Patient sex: M
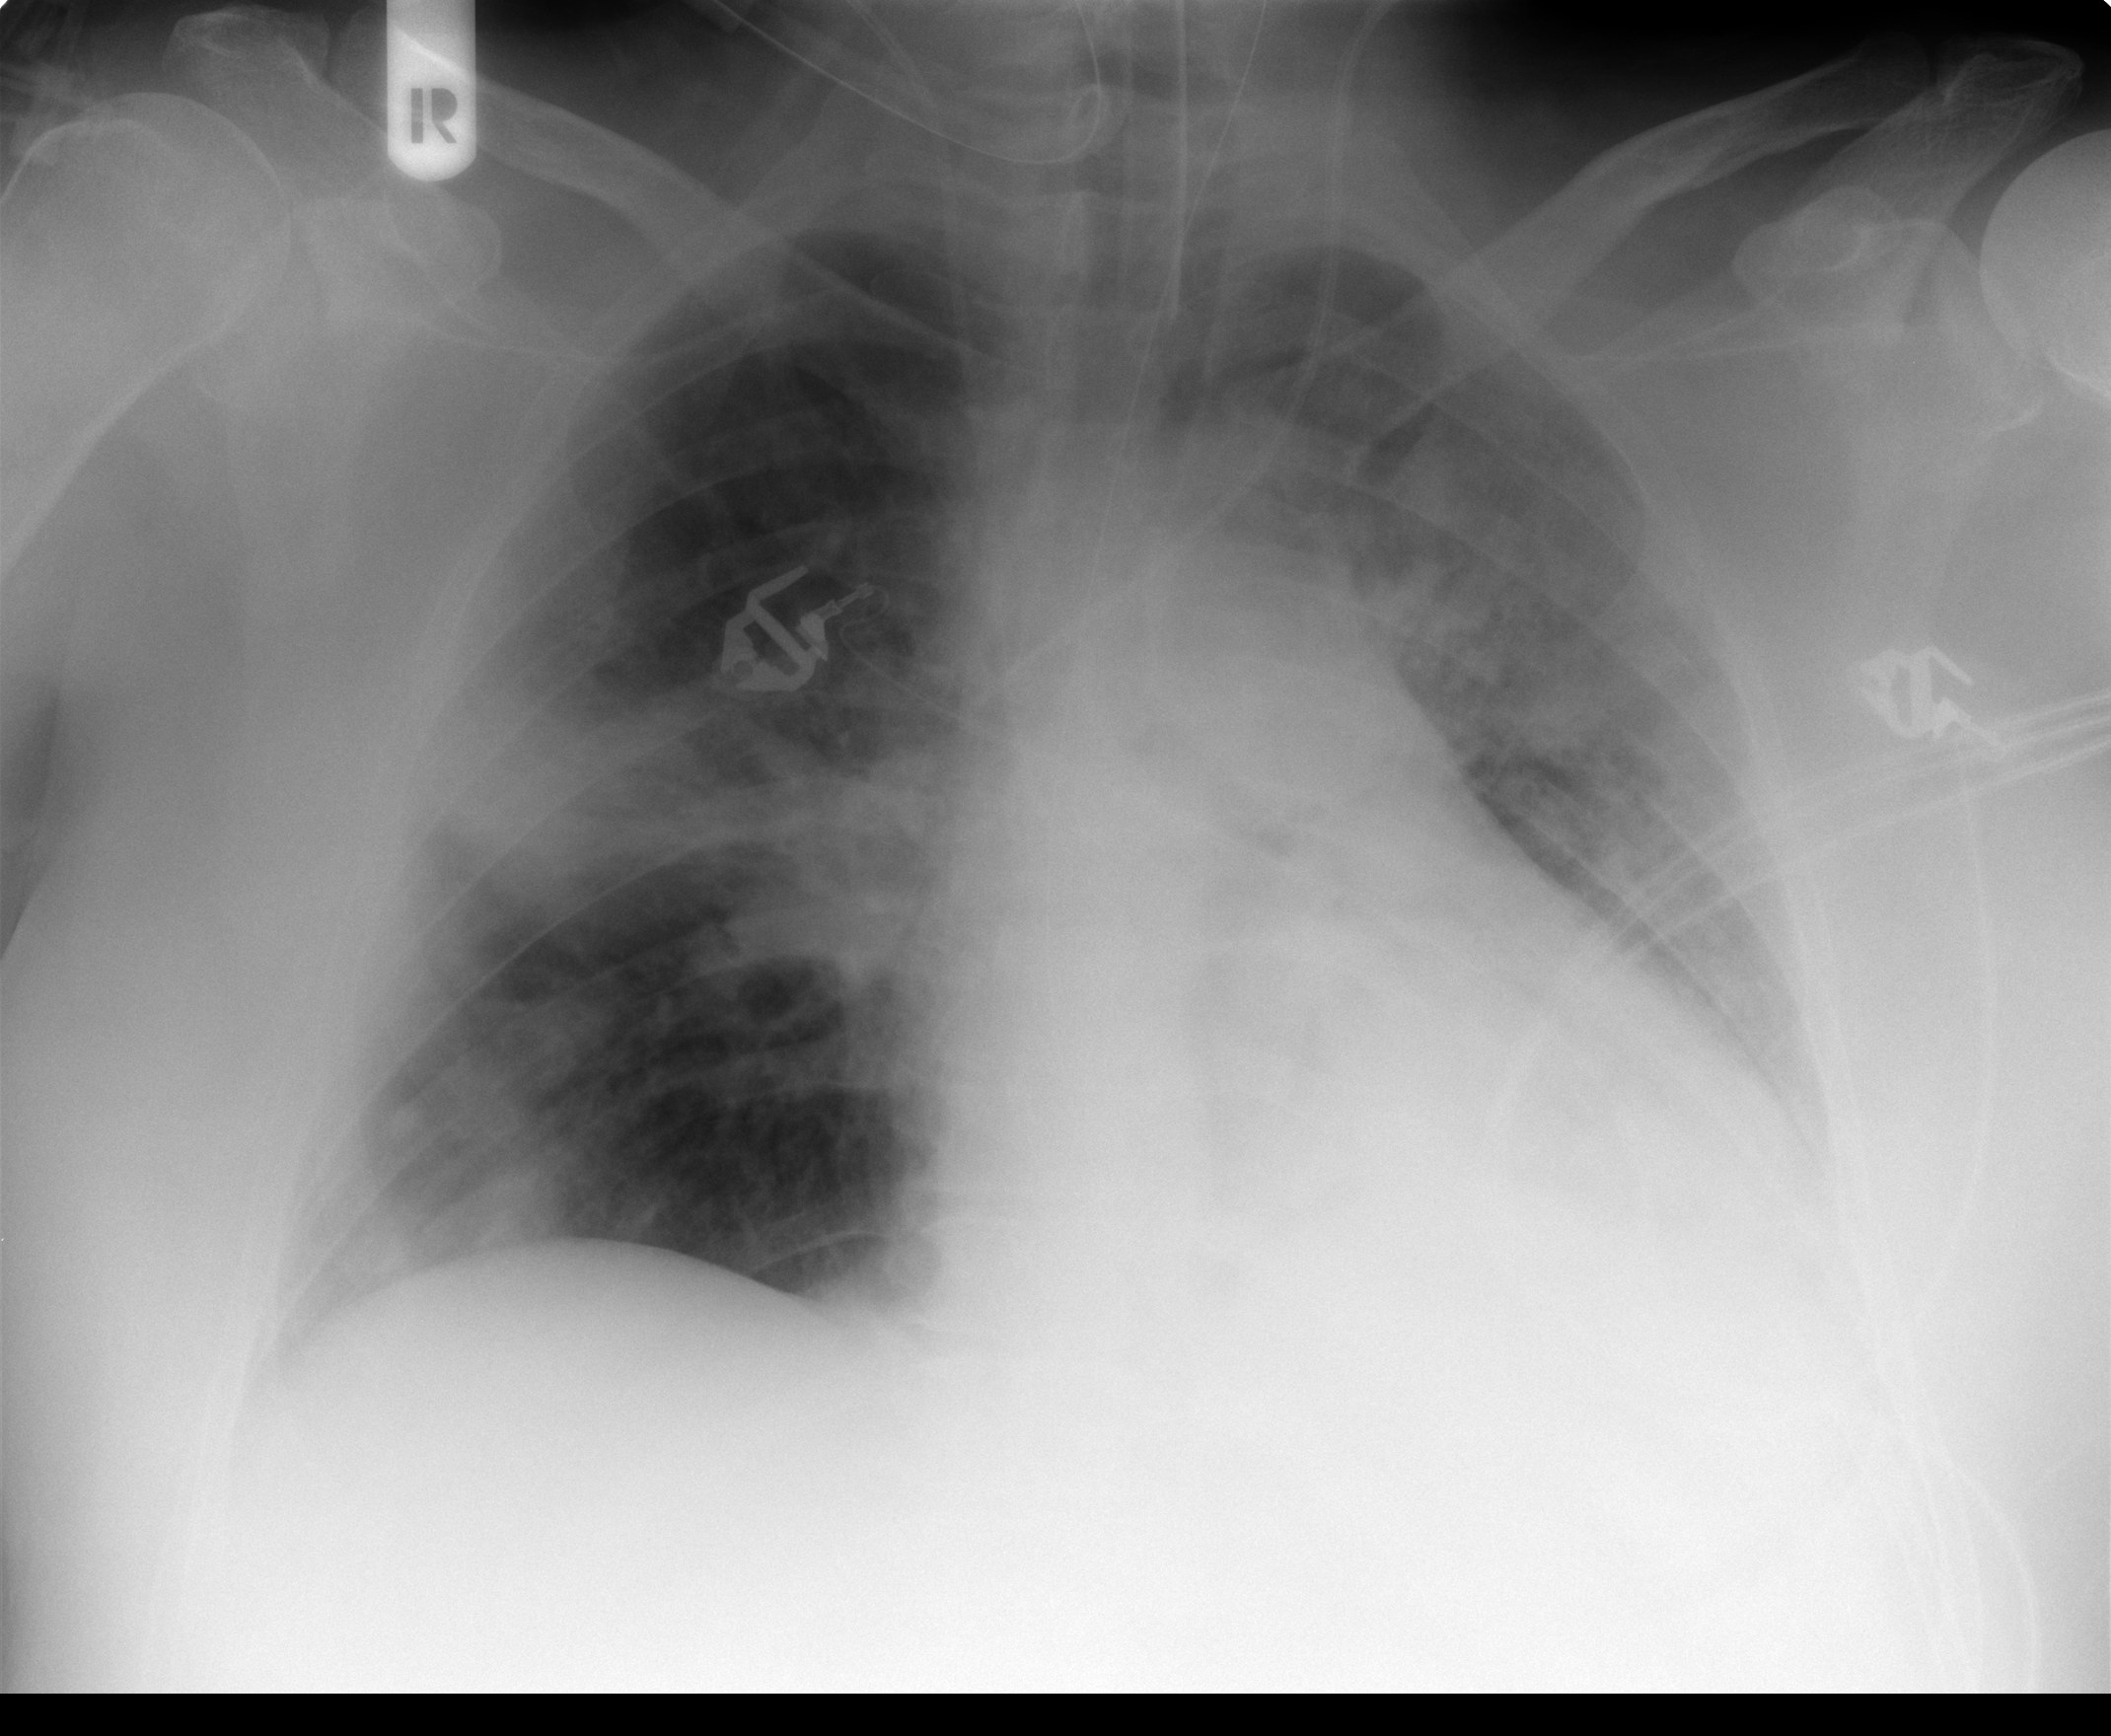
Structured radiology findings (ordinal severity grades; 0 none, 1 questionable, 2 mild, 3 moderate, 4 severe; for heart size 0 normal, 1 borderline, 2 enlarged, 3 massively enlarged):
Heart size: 0
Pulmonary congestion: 2
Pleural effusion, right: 1
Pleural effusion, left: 2
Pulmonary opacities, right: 3
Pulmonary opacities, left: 3
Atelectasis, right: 2
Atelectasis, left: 2